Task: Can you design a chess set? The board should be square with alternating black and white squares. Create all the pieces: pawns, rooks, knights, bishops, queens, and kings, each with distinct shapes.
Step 4935:
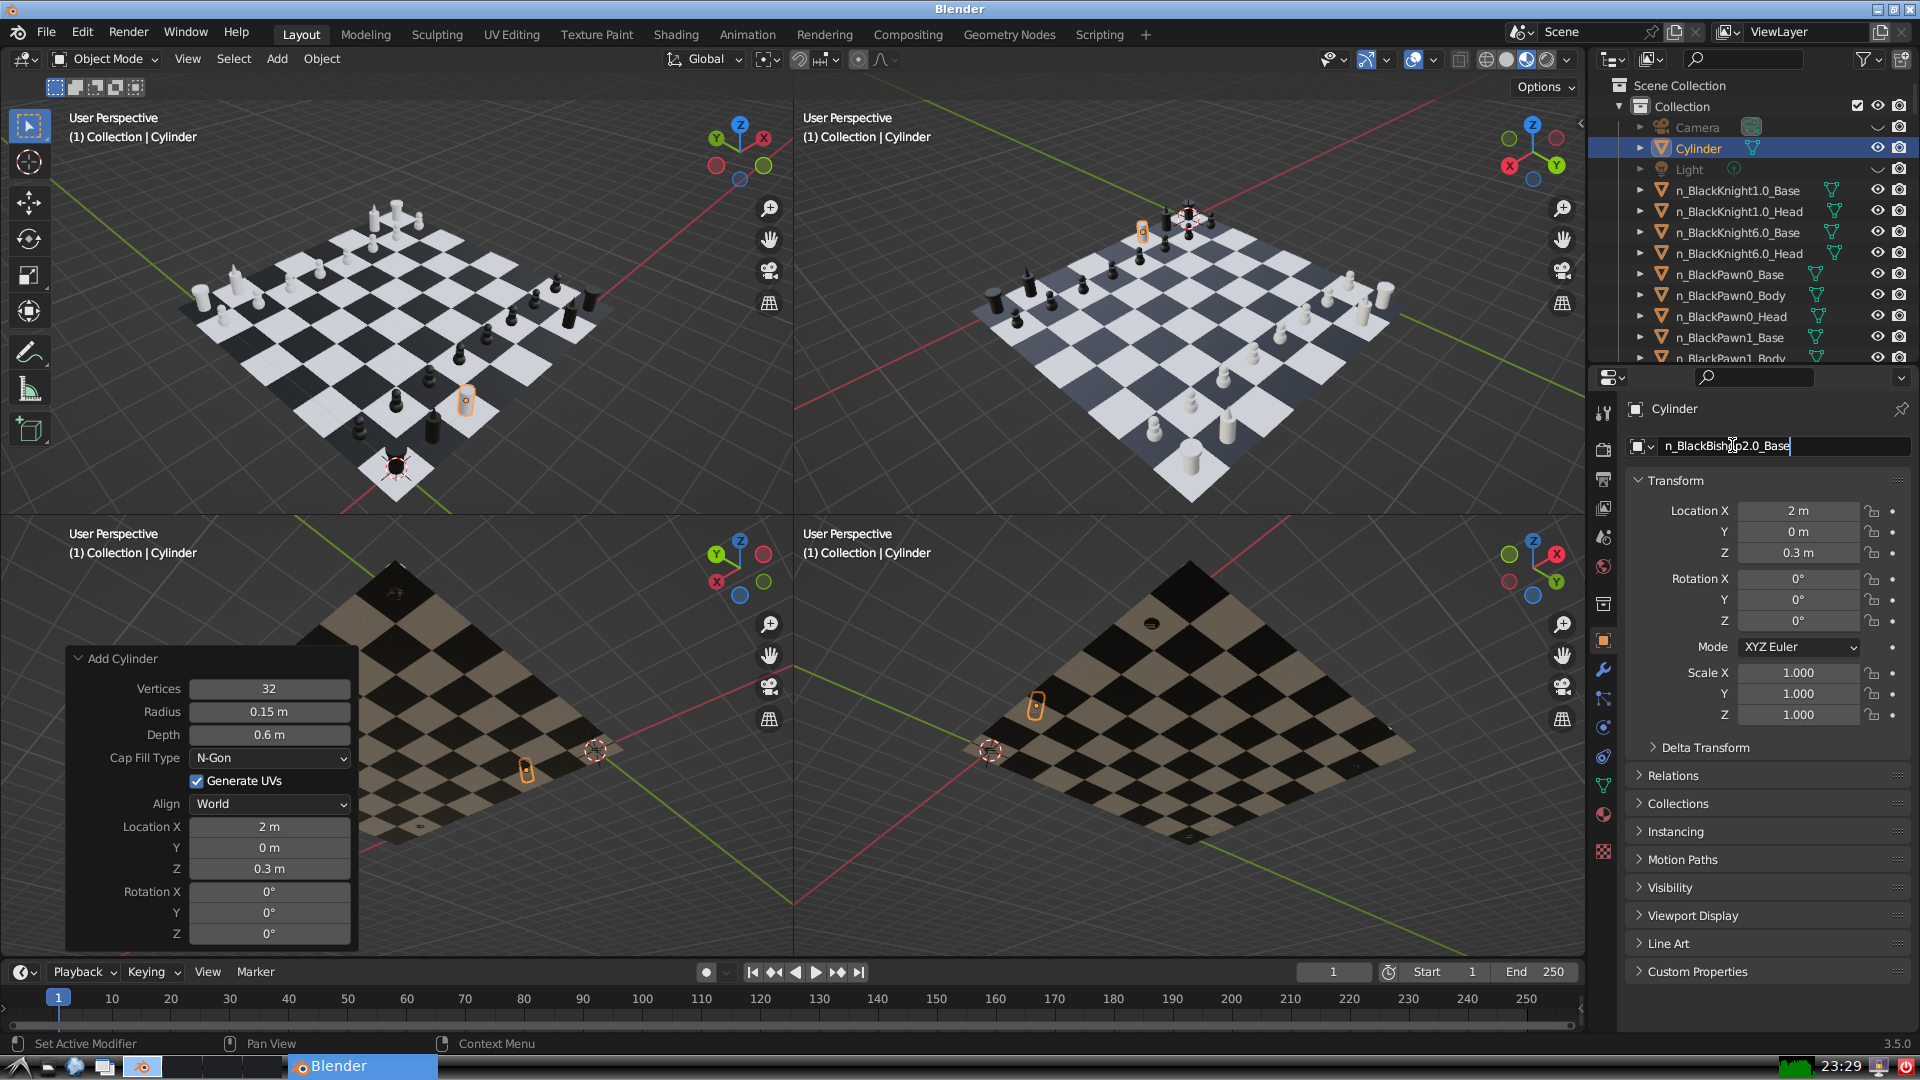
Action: {"key_press": ['Return']}